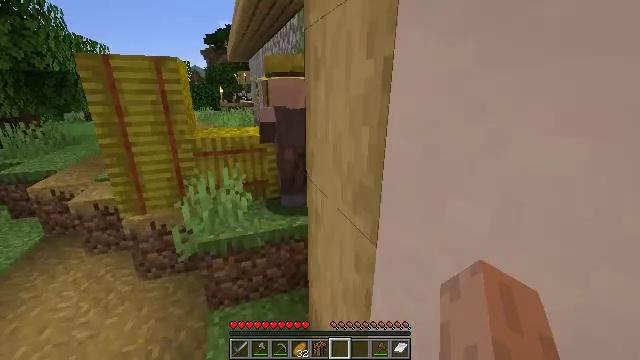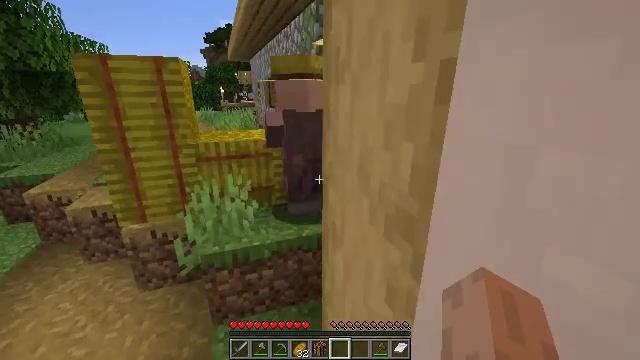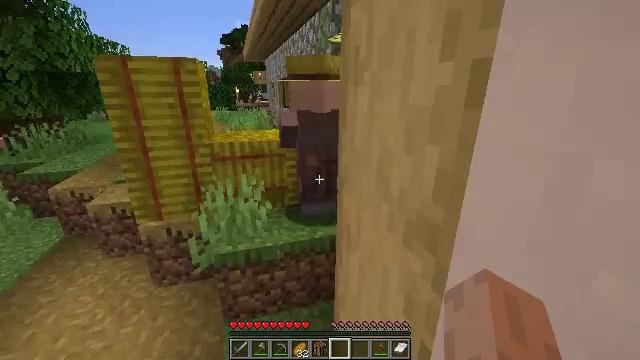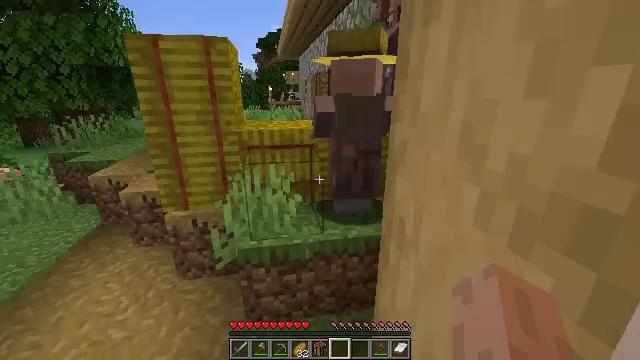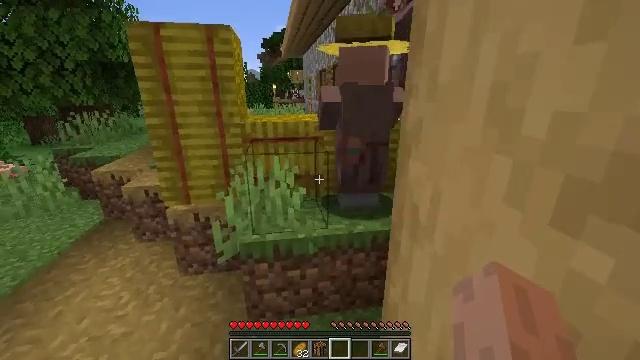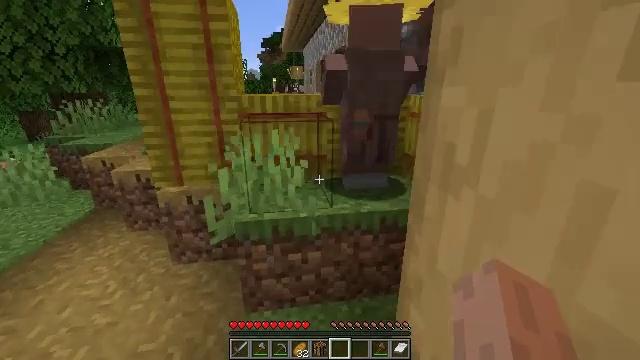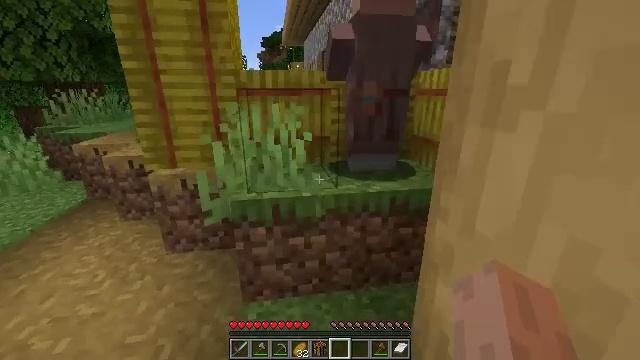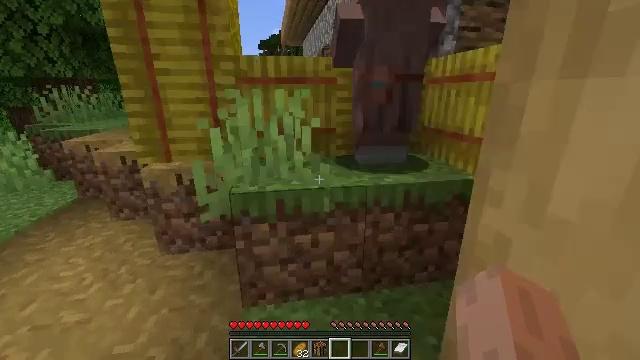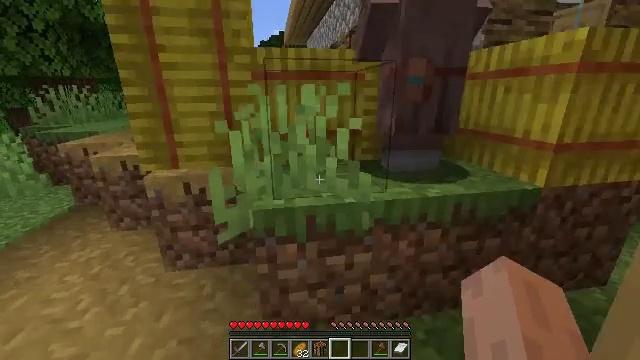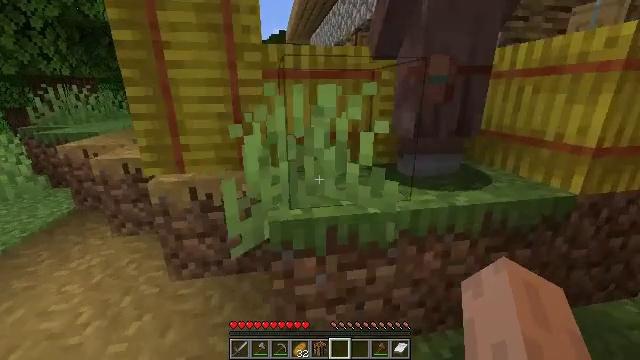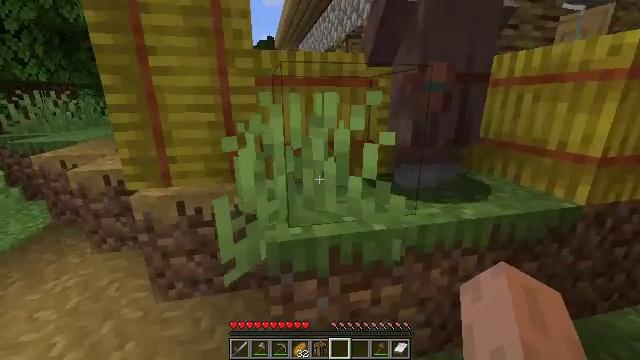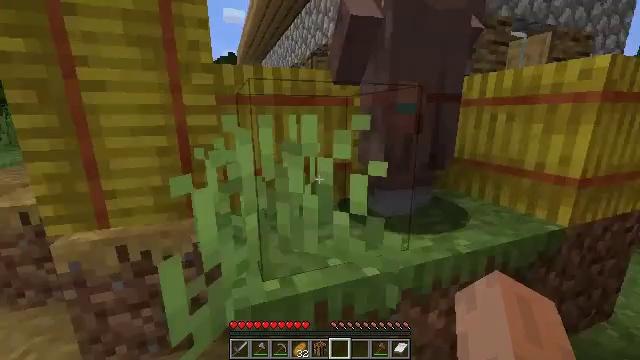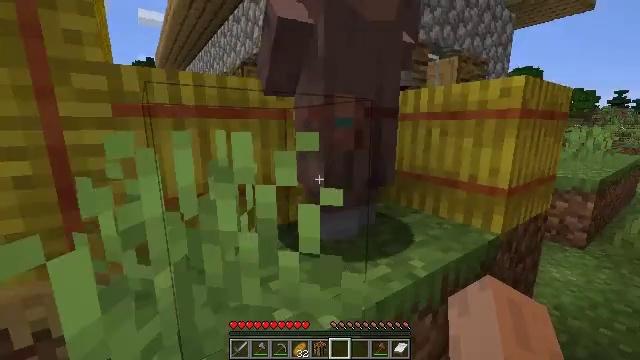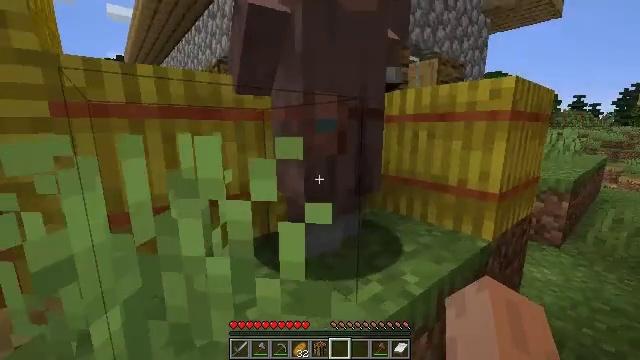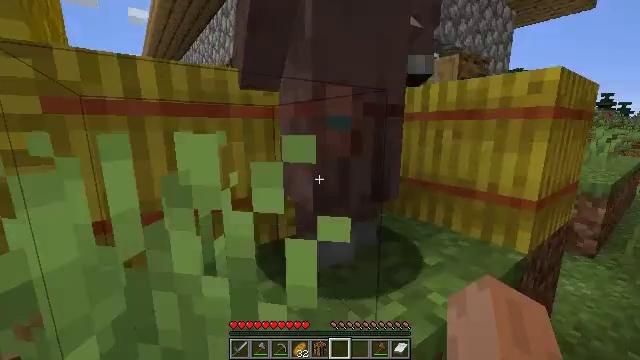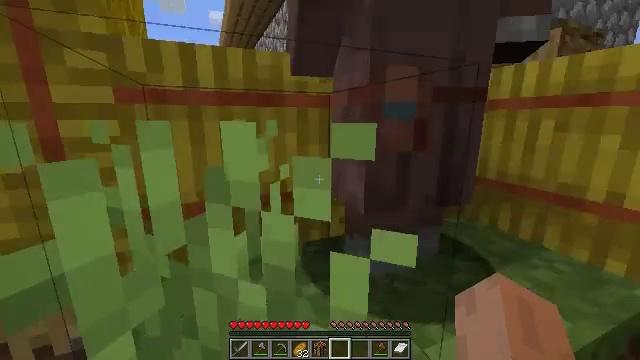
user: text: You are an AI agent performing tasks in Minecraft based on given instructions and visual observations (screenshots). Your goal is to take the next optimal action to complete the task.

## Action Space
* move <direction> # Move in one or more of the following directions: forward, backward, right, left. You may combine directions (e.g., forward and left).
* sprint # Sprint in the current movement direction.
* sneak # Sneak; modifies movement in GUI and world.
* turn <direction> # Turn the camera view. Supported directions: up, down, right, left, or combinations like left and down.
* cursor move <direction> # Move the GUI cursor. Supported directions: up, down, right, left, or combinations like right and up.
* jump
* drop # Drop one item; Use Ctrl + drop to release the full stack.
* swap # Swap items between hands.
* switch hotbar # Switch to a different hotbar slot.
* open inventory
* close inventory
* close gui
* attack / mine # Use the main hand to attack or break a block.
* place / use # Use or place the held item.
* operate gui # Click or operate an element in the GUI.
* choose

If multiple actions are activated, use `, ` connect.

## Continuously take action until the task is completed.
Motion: motion action
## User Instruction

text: Reclaim the grass path segment.
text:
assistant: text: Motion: move forward
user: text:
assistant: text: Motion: move forward, turn left
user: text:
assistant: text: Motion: move forward, turn left
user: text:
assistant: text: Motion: move forward and move left
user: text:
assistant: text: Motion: move forward and move left
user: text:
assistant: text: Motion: move forward and move left
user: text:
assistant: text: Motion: move forward and move left
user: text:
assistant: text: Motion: move forward and move left
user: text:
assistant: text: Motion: move forward and move left
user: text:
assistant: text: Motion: move forward, turn right and up
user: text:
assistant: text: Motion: move forward, turn right and up
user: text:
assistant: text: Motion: move forward, turn right and up
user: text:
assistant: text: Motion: move forward, turn right
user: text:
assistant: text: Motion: move forward, turn left
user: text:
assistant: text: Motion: move forward and move left, turn left and down
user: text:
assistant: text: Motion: move forward and move left, turn left
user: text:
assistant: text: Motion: move forward and move left, turn left
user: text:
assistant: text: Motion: move forward, jump
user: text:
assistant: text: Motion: move forward, turn right, jump
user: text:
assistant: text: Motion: move forward, turn right and down, jump
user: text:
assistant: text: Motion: move forward, turn right and down, jump
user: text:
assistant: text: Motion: turn right
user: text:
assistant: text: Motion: move right, turn right
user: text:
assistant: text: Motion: move right, turn right
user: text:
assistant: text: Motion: move right
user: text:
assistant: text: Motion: move right
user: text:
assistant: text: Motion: move forward and move right
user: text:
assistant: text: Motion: move forward and move right
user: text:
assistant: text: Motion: move forward and move right
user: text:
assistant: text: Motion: move forward and move right